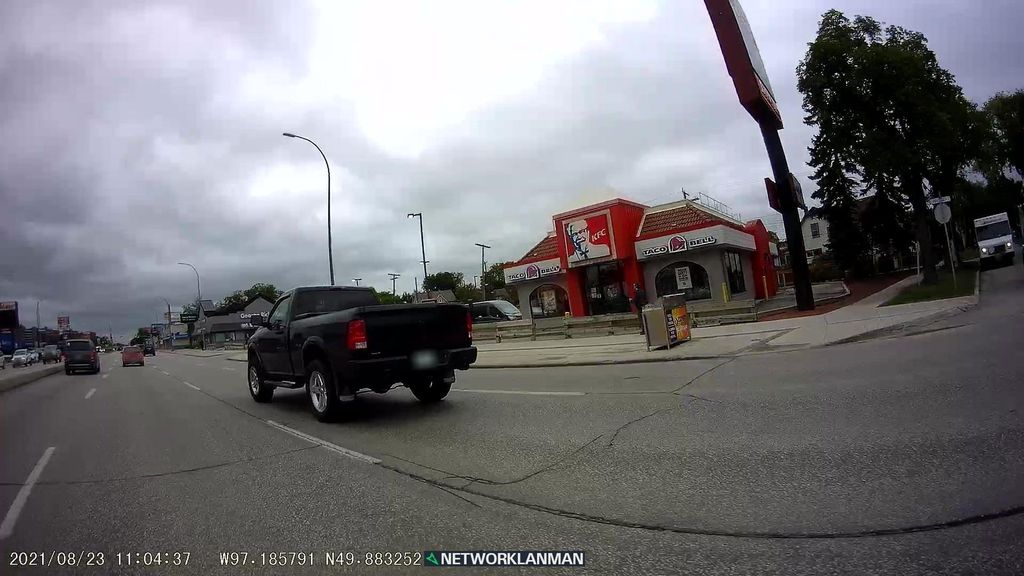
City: winnipeg